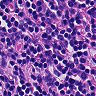
Metastatic tissue present: no